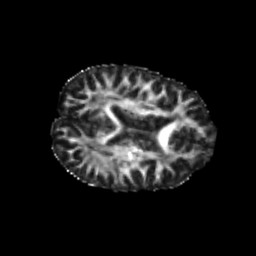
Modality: FA
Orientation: axial
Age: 20
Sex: male
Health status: healthy
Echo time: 0.074 s